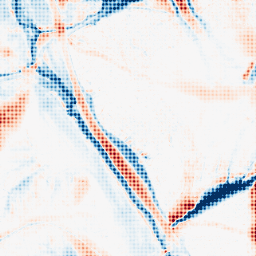
Category: morphological
Decomposition family: morphological_ellipse
Decomposition parameters: operation: average
width: 30
height: 50
Upsampling method: sinc_blackman
Upsampling parameters: scale: 8
kernel_size: 8
Upsampling scale: 8